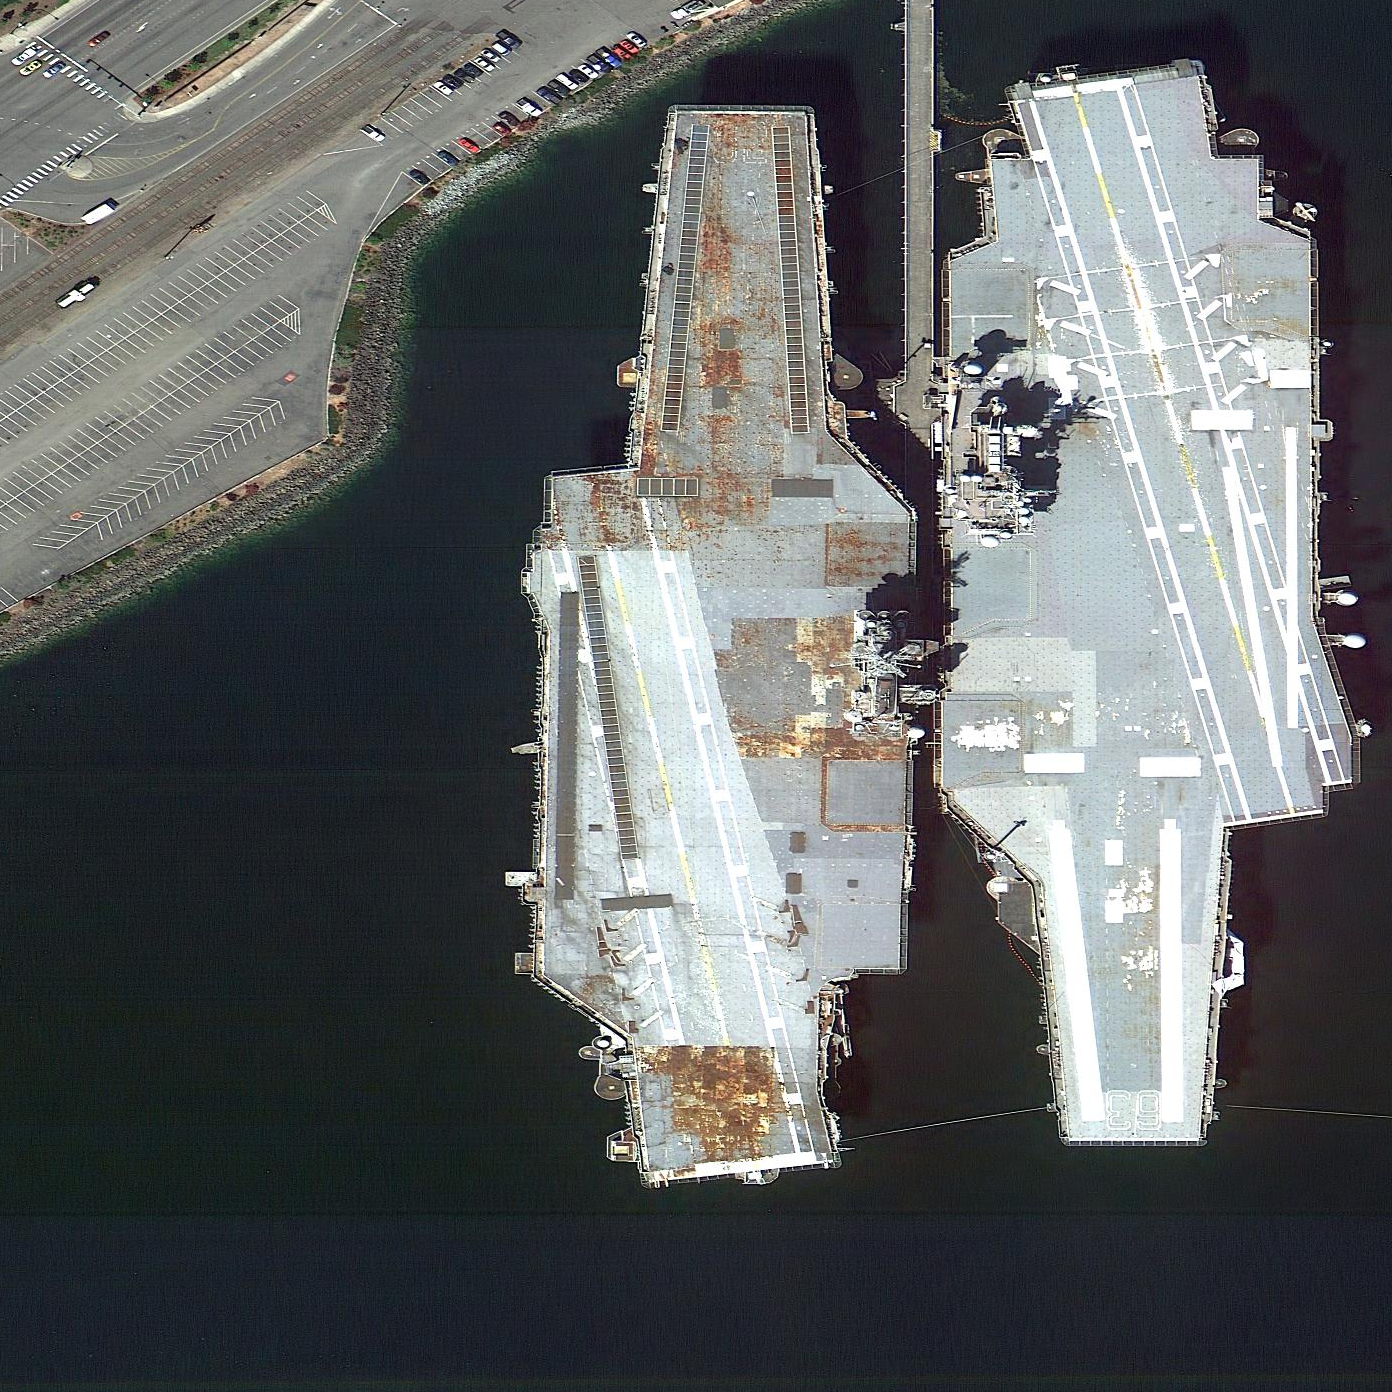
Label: aircraft_carrier